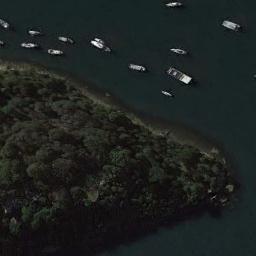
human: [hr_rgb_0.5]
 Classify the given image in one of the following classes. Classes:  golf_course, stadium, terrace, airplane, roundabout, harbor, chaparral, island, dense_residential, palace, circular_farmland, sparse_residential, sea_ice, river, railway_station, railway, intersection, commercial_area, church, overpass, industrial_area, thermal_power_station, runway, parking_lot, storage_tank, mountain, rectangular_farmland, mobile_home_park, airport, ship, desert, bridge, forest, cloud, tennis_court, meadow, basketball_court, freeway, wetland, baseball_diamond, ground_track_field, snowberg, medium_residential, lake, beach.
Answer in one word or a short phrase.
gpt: forest